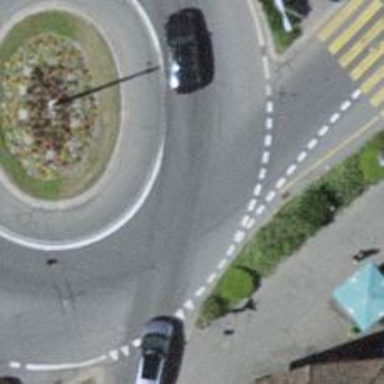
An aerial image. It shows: Primary highway with asphalt surface running through roundabout. There are trolley wires present along the road.